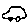
Label: car